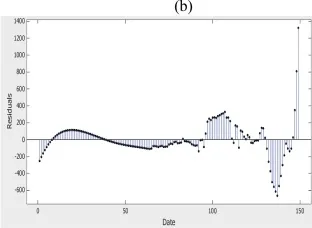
Fourth-degree.
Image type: chart (chart)